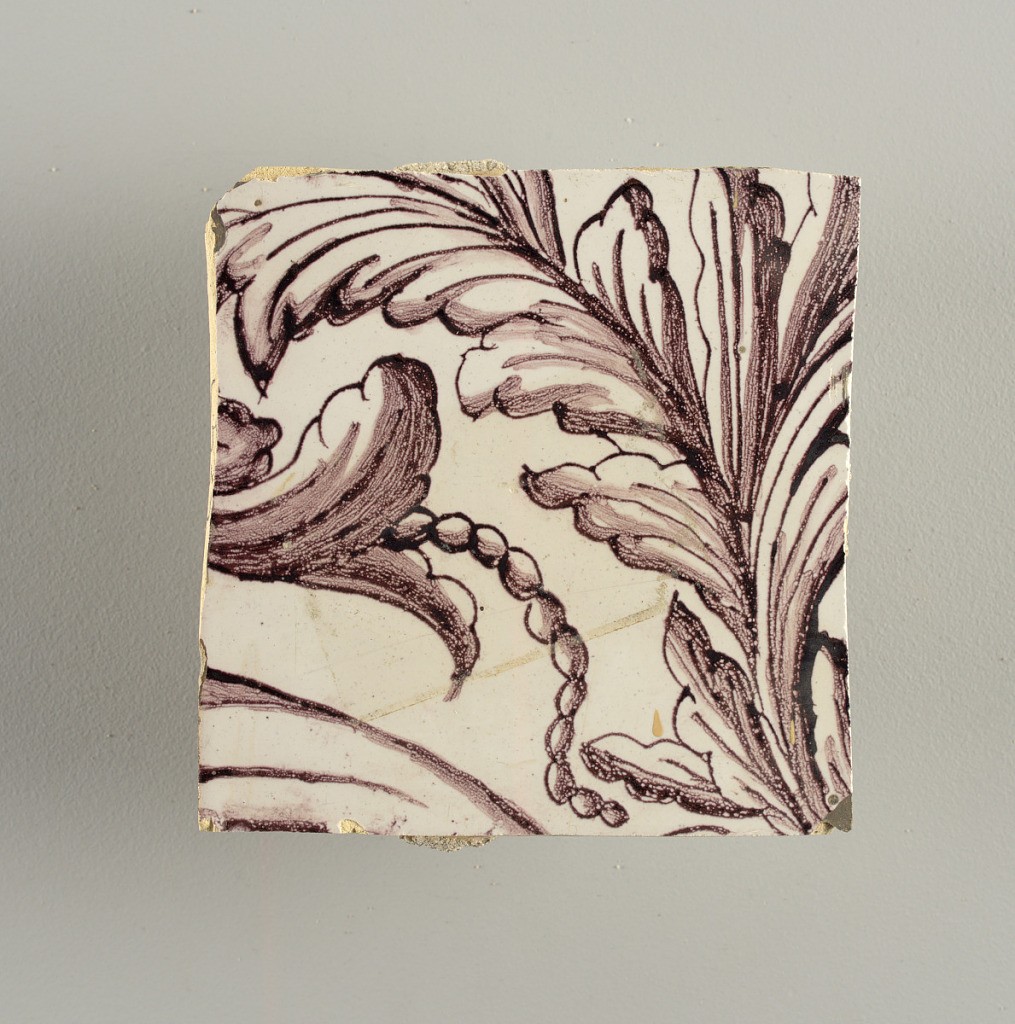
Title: Wall facing
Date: ca. 1725
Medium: Tin-glazed earthenware, underglaze
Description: Horizontal rectangle.  Thirty-seven tiles wide and twenty-one high with opening for door or window nineteen and one-half tiles high and twelve wide.  To left and right of opening, centered canopy above. Left, woman representing Hope, right, a sculputure urn.  Centered above opening, a mascaron.  Arabesque design of foliage.